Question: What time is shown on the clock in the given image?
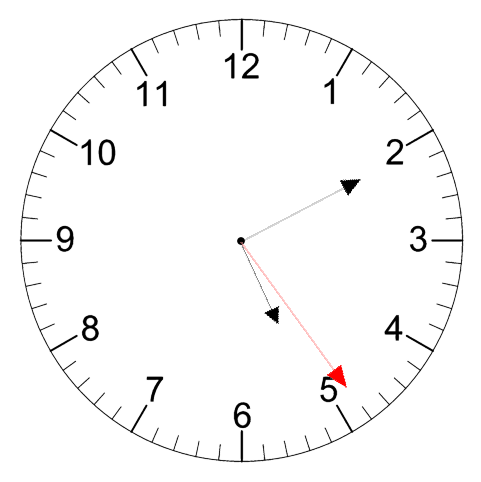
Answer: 05:10:24